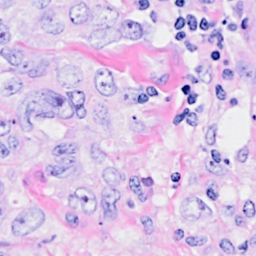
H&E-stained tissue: Breast